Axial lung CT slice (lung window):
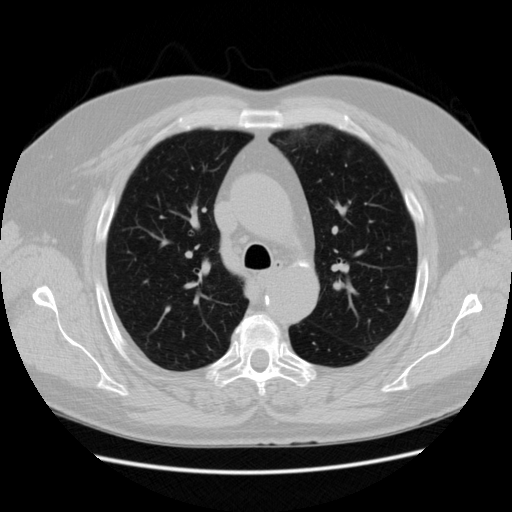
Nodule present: no